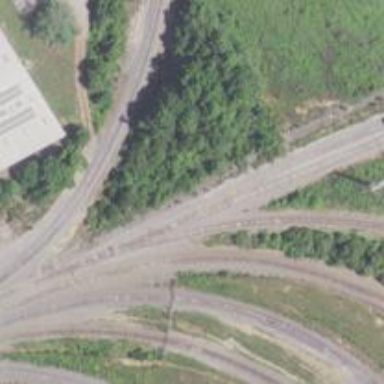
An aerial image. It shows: Railway spur service.